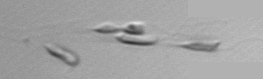
Label: Dinobryon